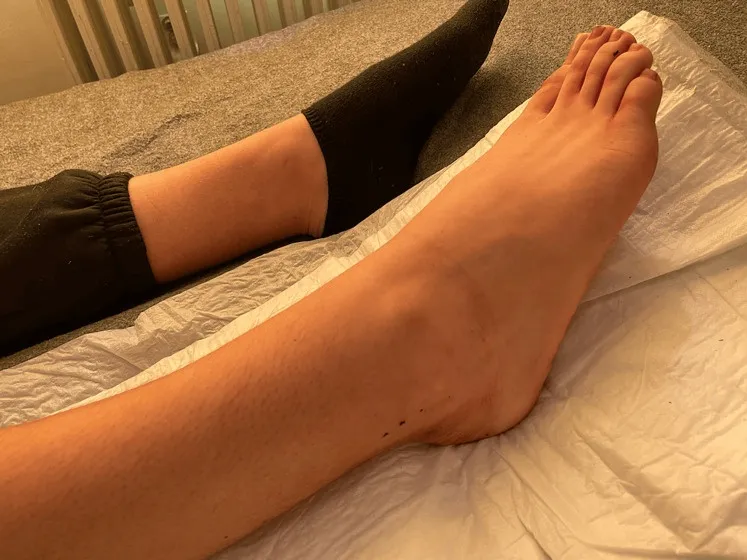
Skin lesion disappeared after disinfection of the ankle.
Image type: medical_photograph (skin_photograph)